Interaction volume radius: 5 \u00c5
Interaction volume height: 20 \u00c5
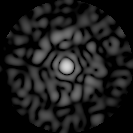
Disorder parameter: 0.8553